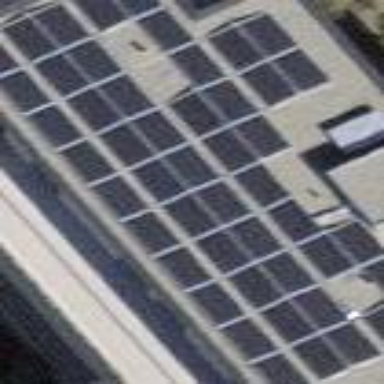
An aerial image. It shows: Solar photovoltaic panel generator.